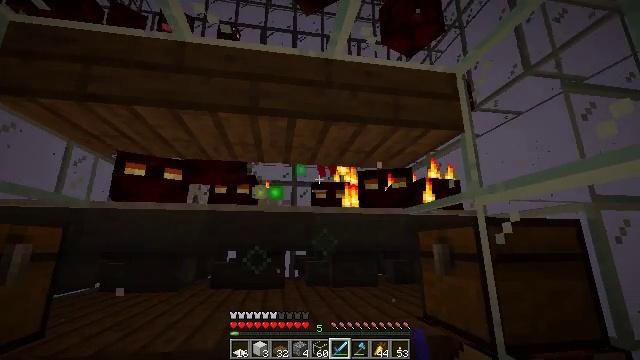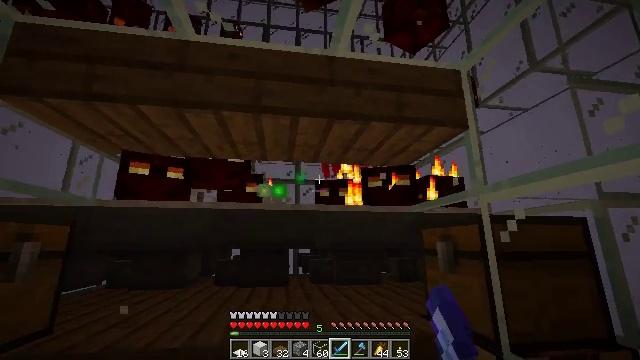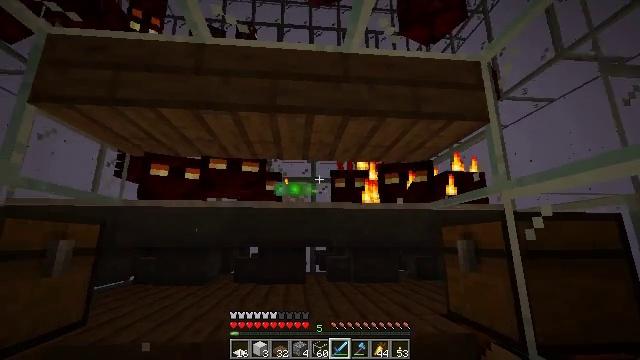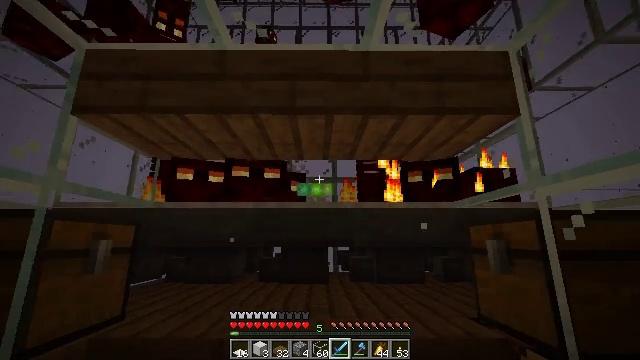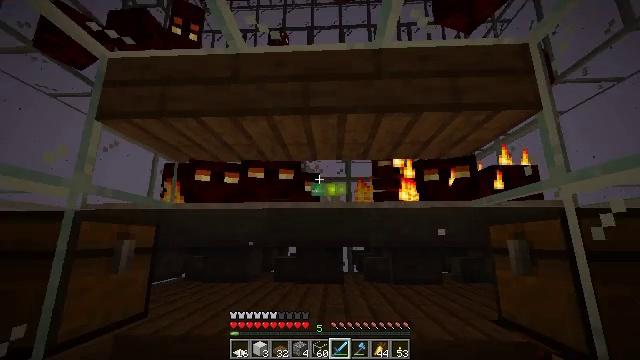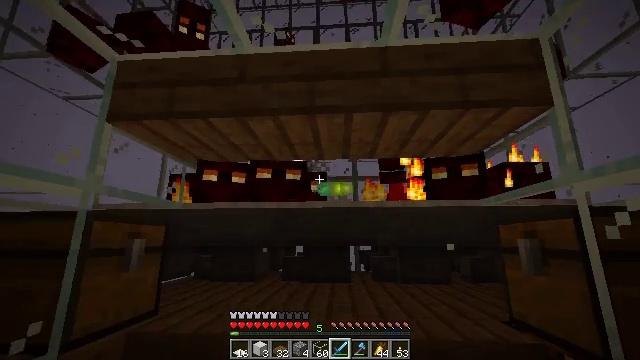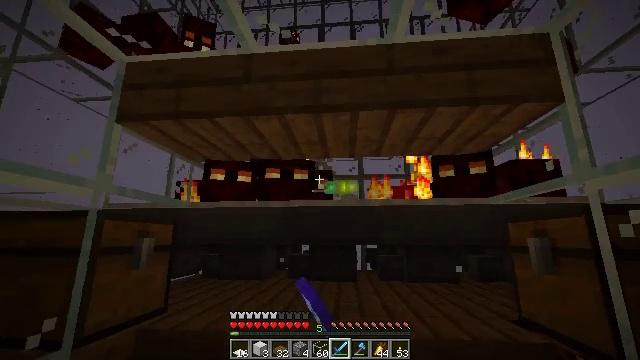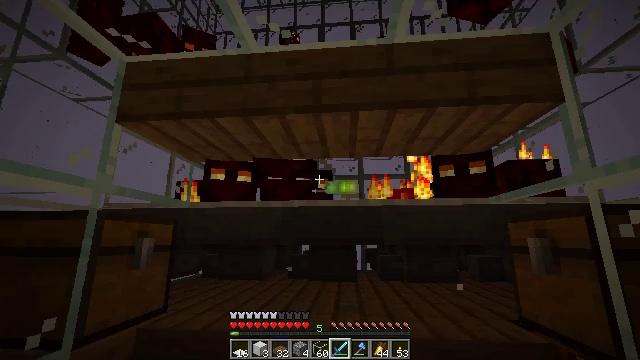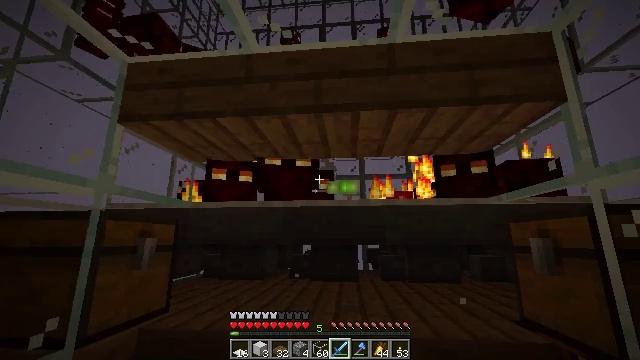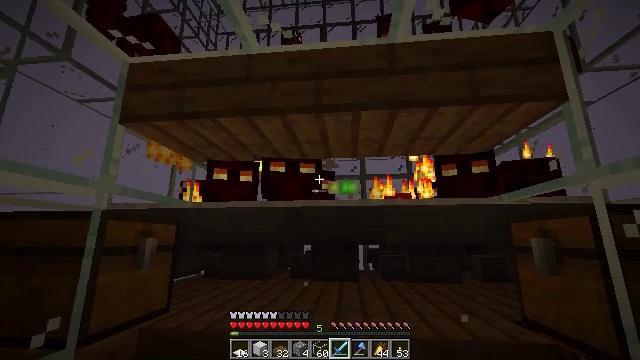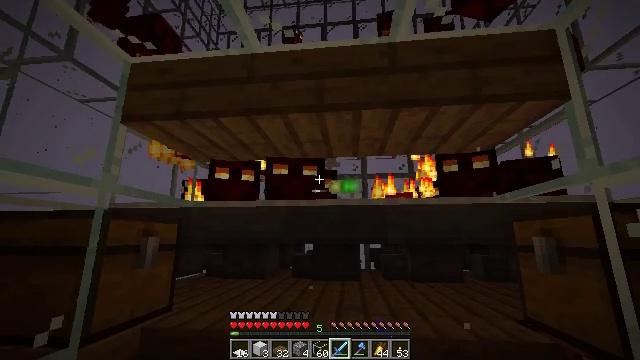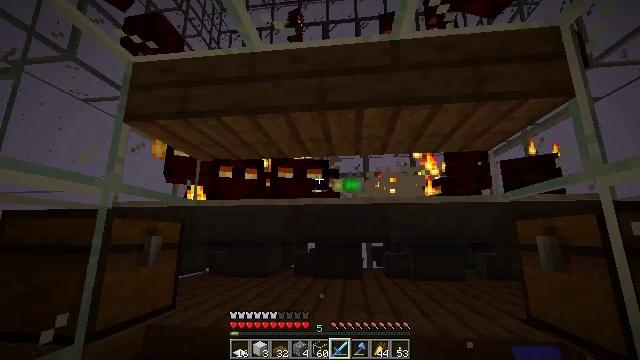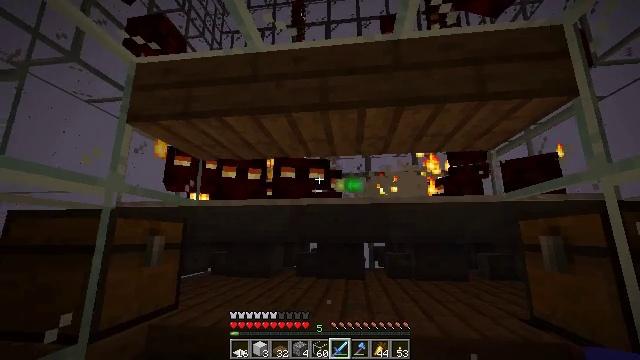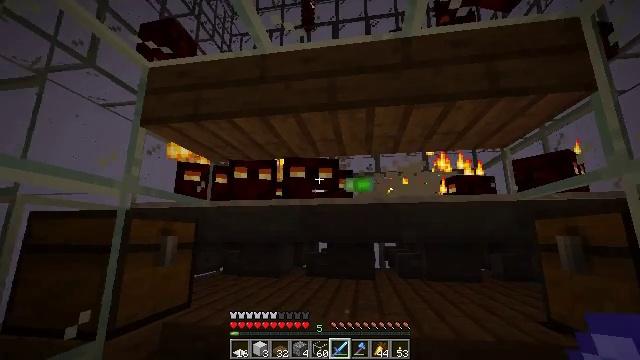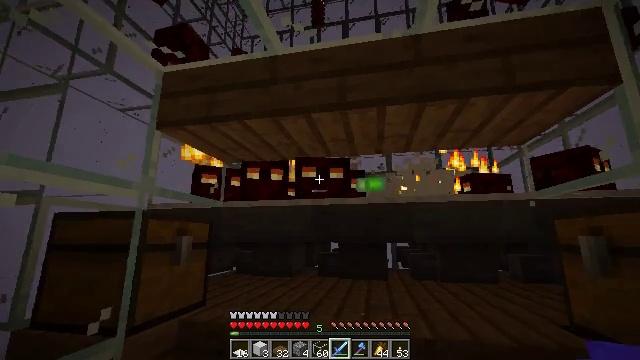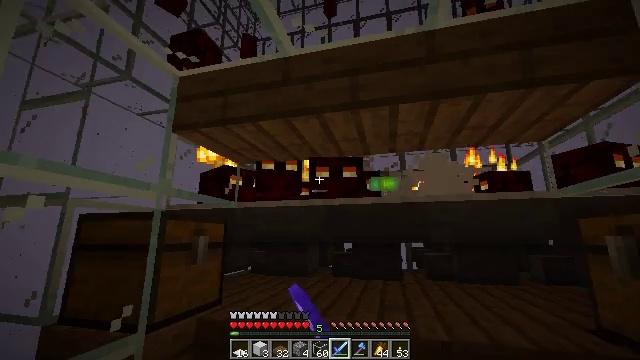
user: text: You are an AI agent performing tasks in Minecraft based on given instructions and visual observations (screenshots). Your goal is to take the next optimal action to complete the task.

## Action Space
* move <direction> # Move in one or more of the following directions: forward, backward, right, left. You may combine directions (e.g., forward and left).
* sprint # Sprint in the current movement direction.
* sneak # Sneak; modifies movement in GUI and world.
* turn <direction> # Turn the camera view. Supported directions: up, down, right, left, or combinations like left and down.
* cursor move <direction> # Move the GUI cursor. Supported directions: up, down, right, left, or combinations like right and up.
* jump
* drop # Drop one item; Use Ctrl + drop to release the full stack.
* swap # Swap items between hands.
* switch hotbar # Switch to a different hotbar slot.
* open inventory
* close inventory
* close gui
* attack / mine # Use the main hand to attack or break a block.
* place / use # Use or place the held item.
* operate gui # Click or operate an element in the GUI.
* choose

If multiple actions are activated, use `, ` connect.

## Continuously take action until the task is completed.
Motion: motion action
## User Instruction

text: Defeat a magma cube.
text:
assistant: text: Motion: attack / mine
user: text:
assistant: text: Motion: turn left, attack / mine
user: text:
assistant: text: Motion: turn left
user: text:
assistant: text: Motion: turn left
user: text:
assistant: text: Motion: turn left, attack / mine
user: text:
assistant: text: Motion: turn left, attack / mine
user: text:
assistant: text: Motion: attack / mine
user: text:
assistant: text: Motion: attack / mine
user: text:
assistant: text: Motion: attack / mine
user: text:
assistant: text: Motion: attack / mine
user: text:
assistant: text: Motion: attack / mine
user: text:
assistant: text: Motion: attack / mine
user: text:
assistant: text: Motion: turn left
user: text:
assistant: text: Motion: turn left, attack / mine
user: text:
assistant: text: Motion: turn left, attack / mine
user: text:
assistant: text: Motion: turn left, attack / mine
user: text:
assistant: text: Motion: turn left, attack / mine
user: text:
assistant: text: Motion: attack / mine
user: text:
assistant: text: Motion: attack / mine
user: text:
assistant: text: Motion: attack / mine
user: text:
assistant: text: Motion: turn left
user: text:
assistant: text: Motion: attack / mine
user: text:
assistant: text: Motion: attack / mine
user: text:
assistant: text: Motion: attack / mine
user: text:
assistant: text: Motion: attack / mine
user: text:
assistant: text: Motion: turn right
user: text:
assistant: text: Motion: turn right
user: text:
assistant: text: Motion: attack / mine
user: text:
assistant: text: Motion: attack / mine
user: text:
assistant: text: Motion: attack / mine